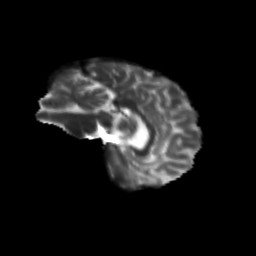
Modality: T2w
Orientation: sagittal
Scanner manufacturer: siemens
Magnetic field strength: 3 T
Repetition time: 9.2 s
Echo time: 0.084 s